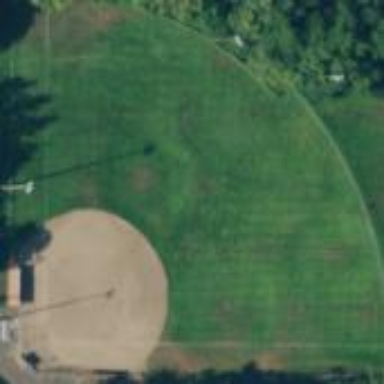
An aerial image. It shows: Grass pitch designated for baseball.